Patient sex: M
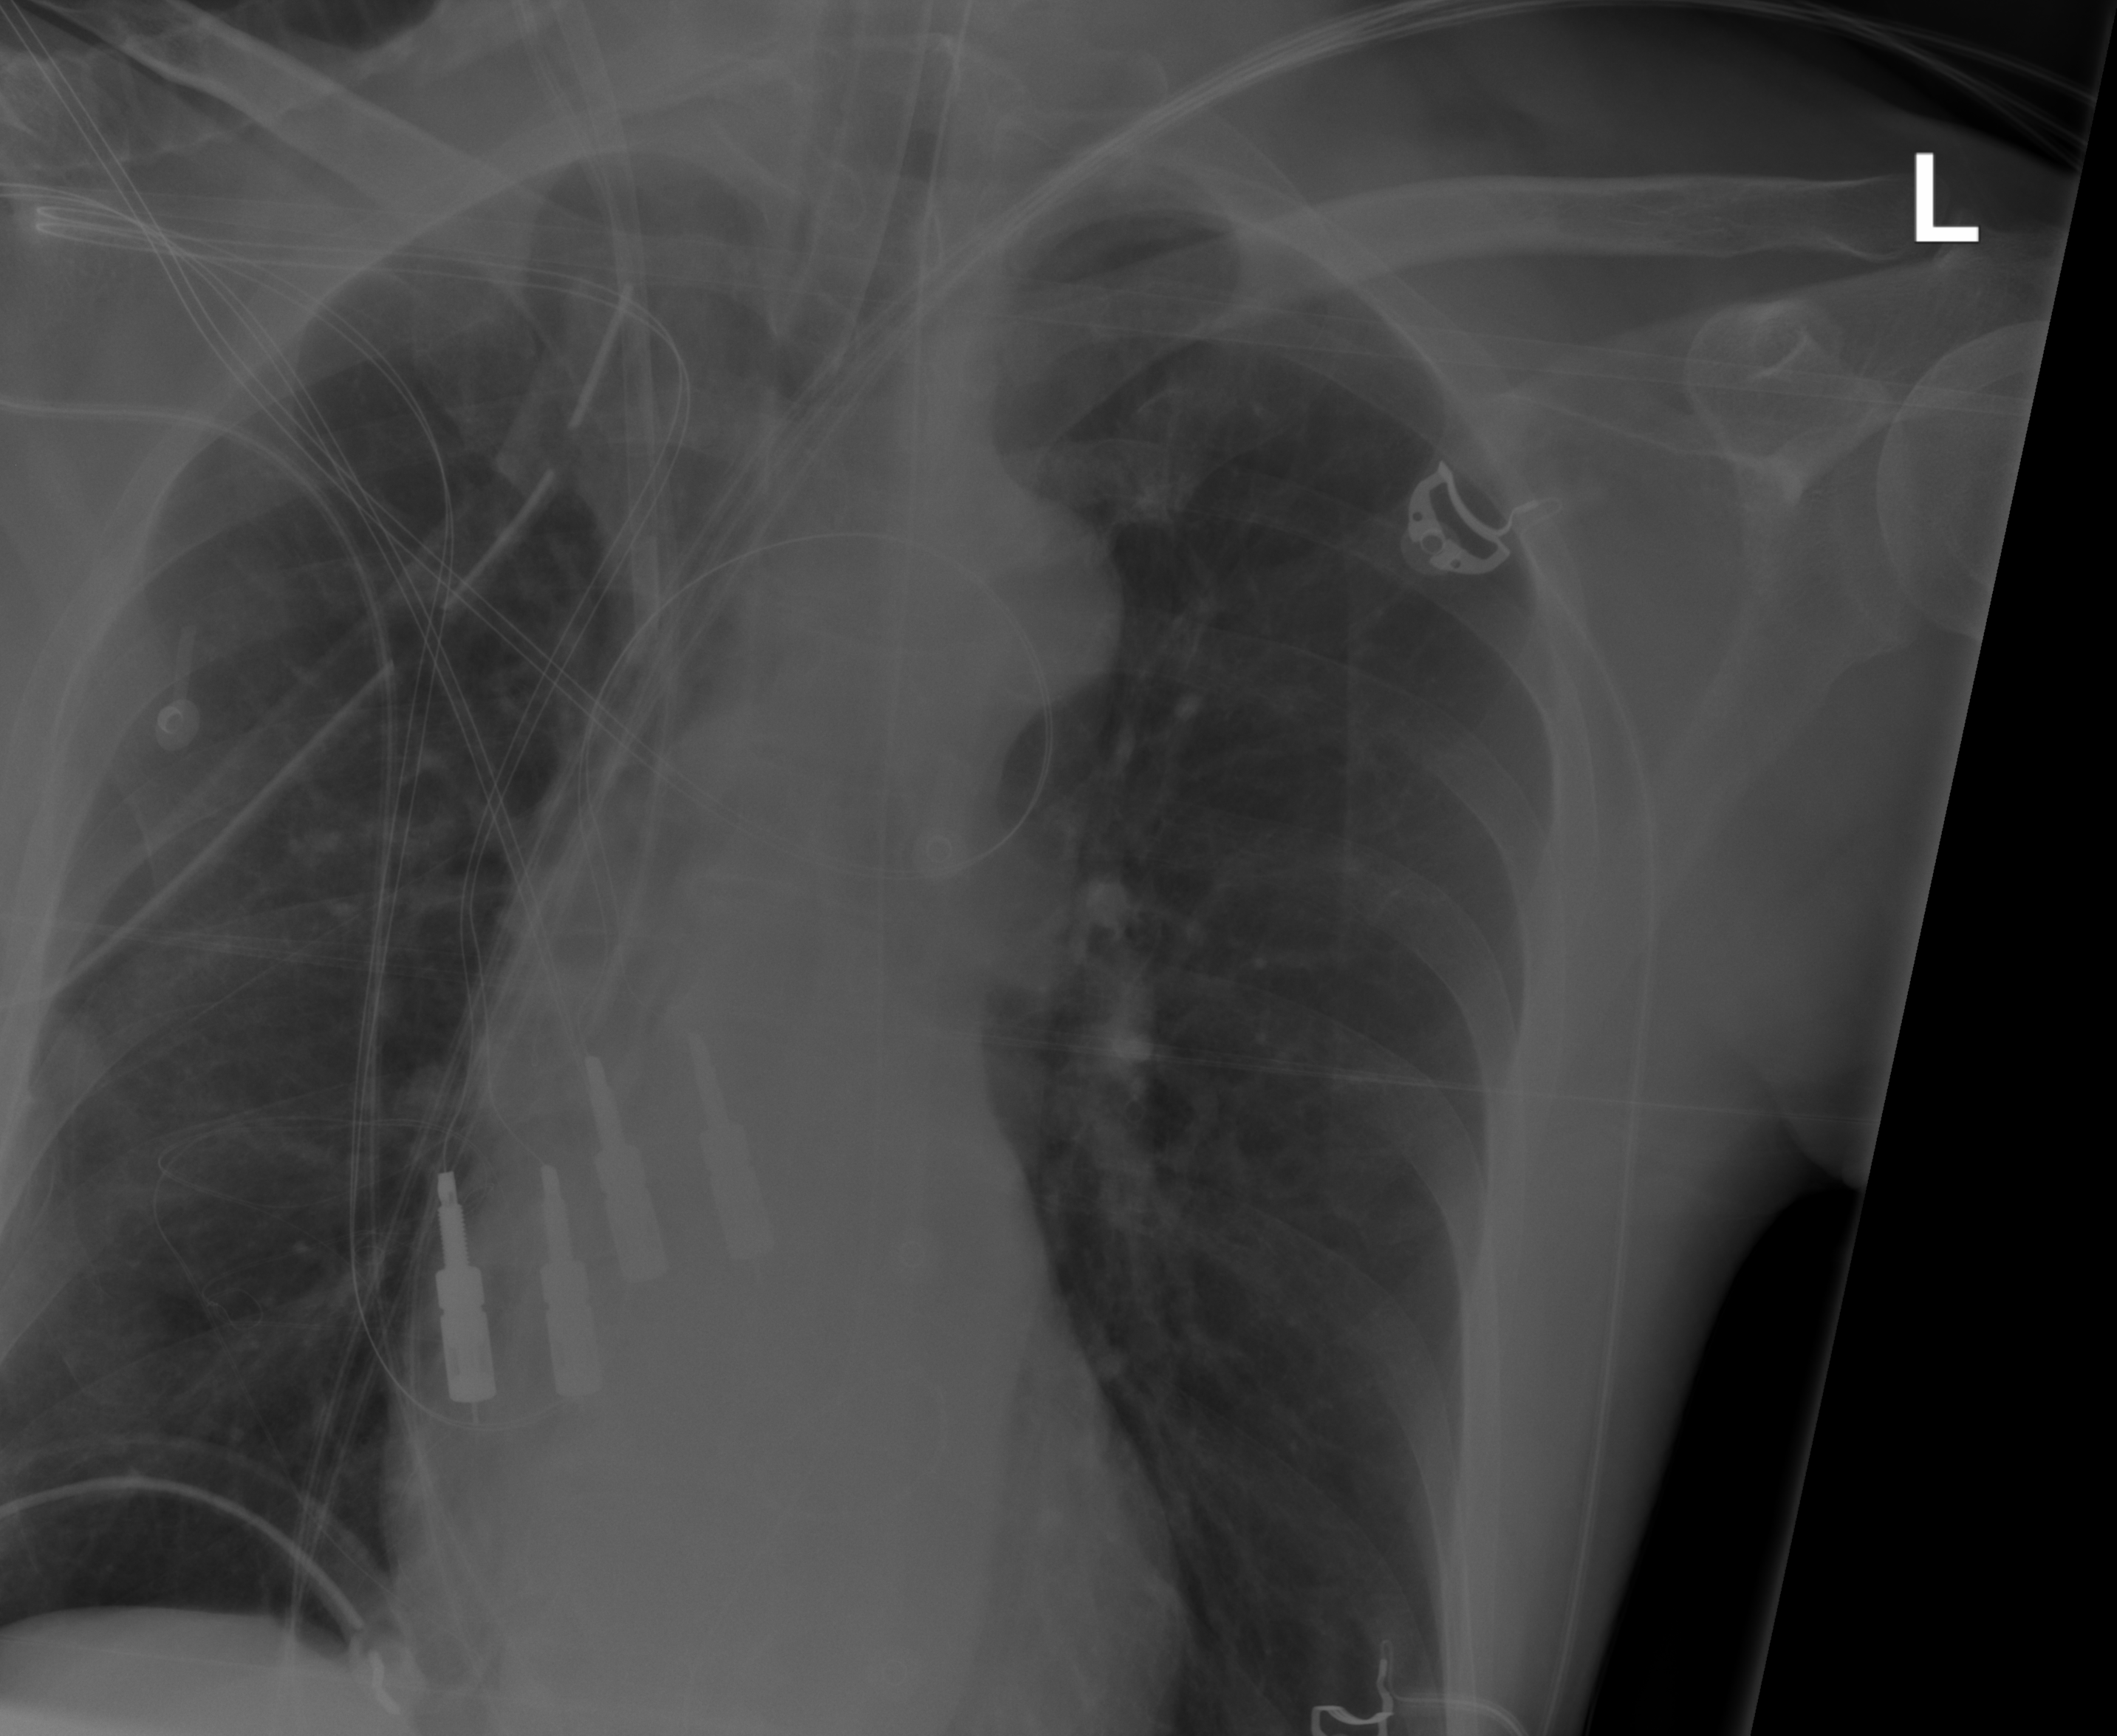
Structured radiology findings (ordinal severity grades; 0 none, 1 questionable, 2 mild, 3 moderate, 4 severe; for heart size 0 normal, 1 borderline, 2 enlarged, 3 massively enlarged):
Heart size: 0
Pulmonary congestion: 2
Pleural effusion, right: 0
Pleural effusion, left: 0
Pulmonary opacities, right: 0
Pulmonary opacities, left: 0
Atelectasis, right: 0
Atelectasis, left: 0